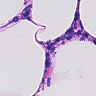
Metastatic tissue present: no